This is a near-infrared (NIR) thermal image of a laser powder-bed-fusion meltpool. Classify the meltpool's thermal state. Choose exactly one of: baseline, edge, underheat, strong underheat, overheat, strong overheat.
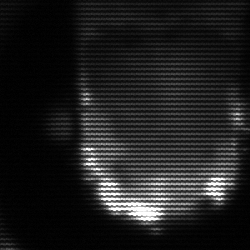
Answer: baseline